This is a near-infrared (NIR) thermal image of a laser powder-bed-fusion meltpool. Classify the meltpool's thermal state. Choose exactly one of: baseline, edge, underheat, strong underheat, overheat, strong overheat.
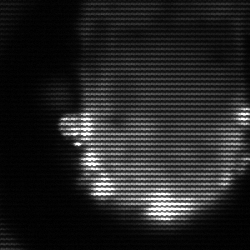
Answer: baseline